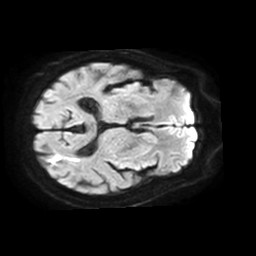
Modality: TRACE
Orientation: axial
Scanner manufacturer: philips
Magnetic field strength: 1.5 T
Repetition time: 3.516 s
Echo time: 0.07117 s